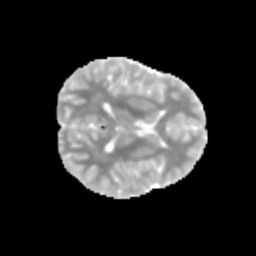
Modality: MD
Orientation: axial
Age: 10
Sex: male
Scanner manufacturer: siemens
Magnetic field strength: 3 T
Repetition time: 3.8 s
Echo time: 0.07 s